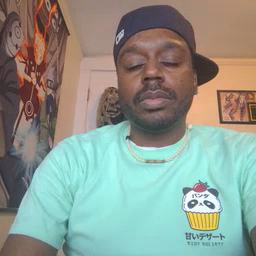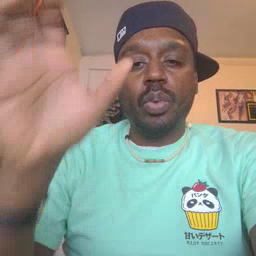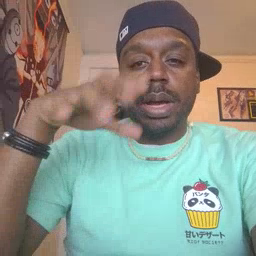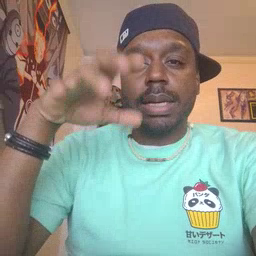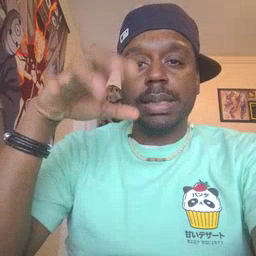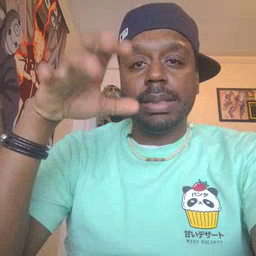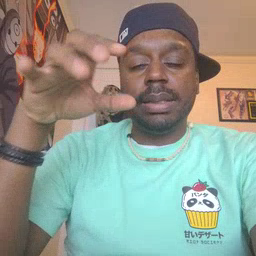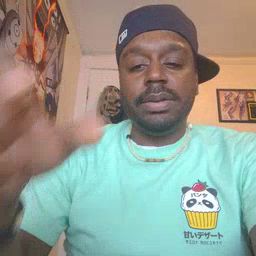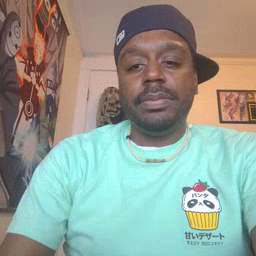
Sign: rain